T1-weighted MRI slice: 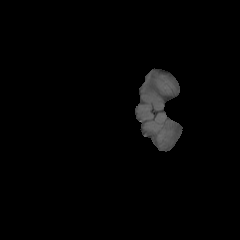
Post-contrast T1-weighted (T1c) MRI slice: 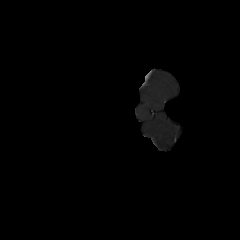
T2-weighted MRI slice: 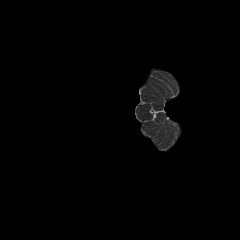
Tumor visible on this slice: no